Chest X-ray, PA view. Patient: 41 years old, sex M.
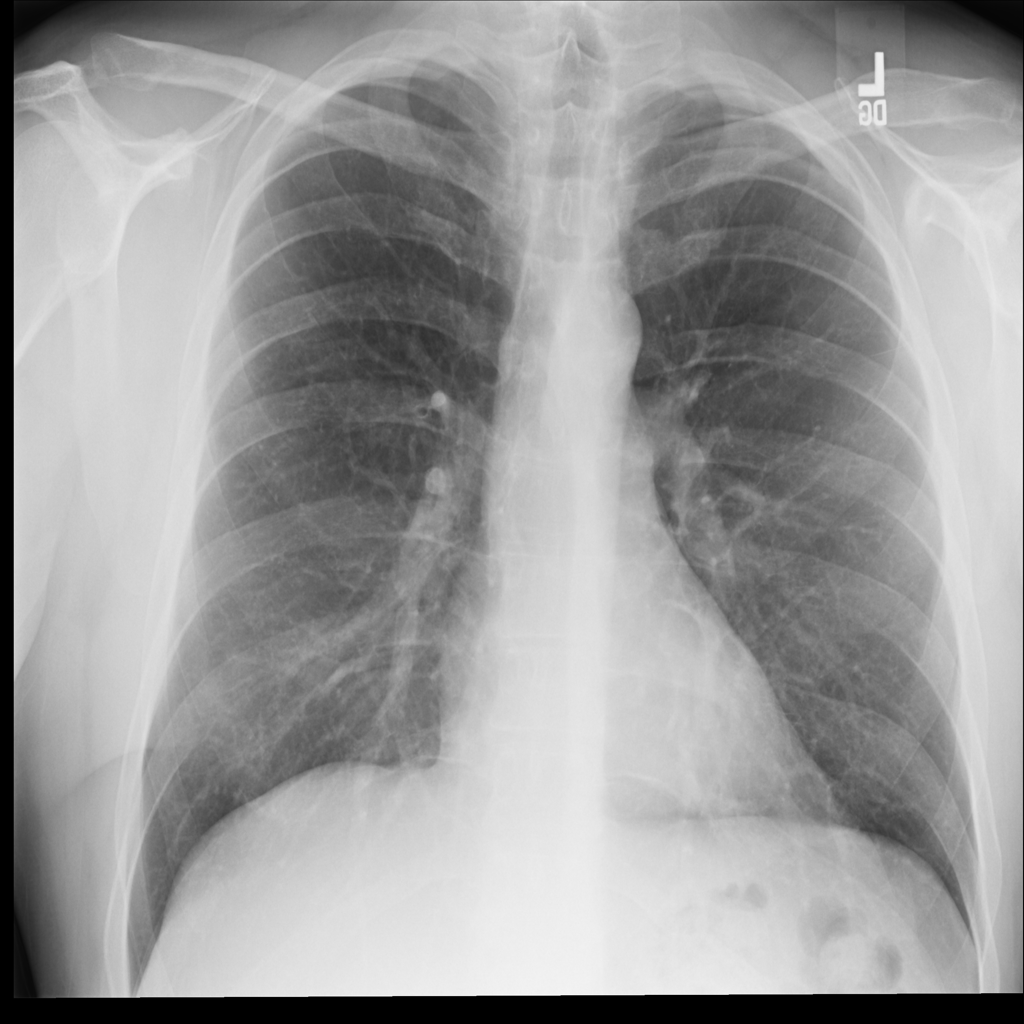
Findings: Infiltration